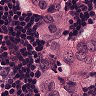
Metastatic tissue present: yes